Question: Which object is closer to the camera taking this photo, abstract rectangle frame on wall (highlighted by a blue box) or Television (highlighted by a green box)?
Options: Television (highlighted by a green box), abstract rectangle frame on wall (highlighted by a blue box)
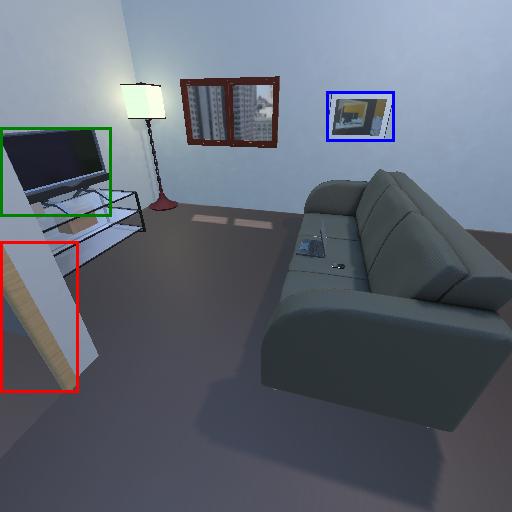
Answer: Television (highlighted by a green box)